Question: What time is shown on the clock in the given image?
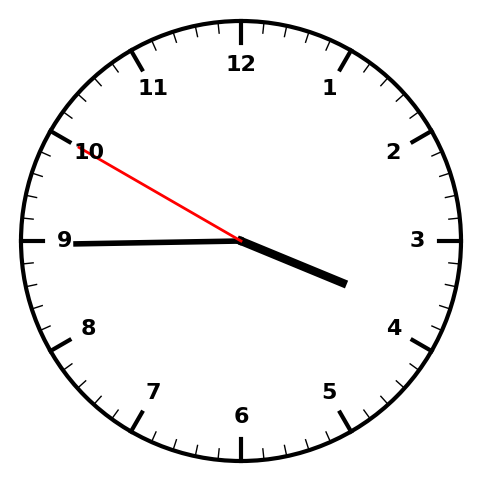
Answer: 03:44:50